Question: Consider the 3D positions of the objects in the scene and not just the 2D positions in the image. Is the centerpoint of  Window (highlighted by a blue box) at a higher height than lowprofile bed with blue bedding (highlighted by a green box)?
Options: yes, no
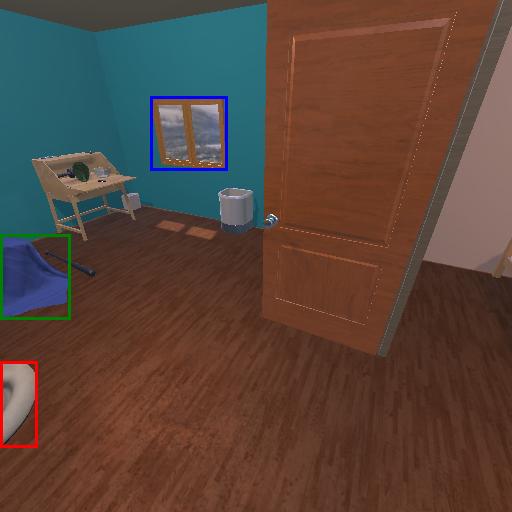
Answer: yes